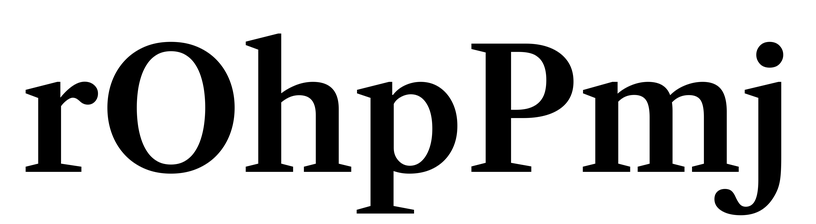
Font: LibreCaslonText_SemiBold